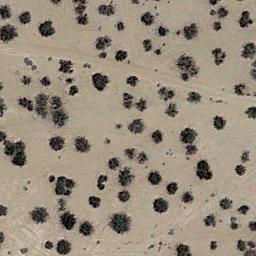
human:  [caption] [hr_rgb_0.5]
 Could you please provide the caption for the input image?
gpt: The chaparral is consist of sparse bushes .

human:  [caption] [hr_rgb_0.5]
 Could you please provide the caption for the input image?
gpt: Chaparral is evenly distributed on the sand .

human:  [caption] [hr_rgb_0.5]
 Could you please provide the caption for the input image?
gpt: You can see a lot of weeds on this desert .

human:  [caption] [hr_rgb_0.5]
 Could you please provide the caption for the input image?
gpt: Some chaparrals of different sizes grow in the desert .

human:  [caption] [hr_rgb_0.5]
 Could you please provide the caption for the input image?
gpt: The plants in the chaparral are evenly distributed .